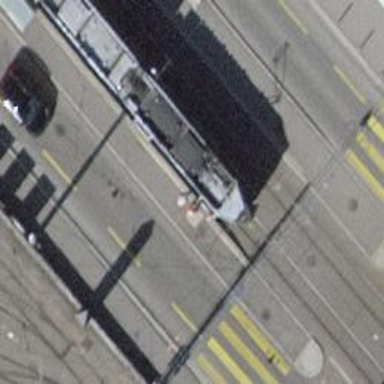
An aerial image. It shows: Tram stop with public transport stop position.